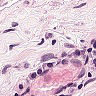
Metastatic tissue present: no